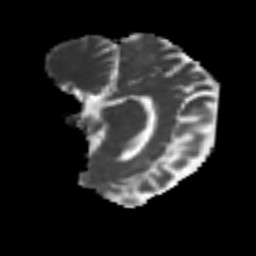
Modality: MD
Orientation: sagittal
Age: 40
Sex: female
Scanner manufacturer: siemens
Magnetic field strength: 3 T
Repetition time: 4.999 s
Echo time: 0.07946 s